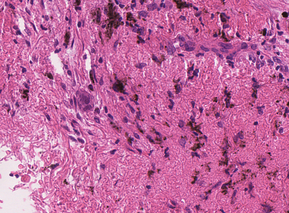
Tumor epithelial tissue: no
Tumor-associated stroma tissue: yes
Normal tissue: no